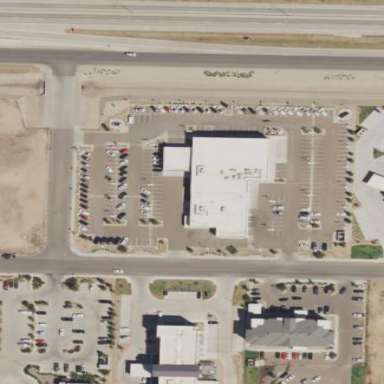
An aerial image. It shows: Building housing car shop.